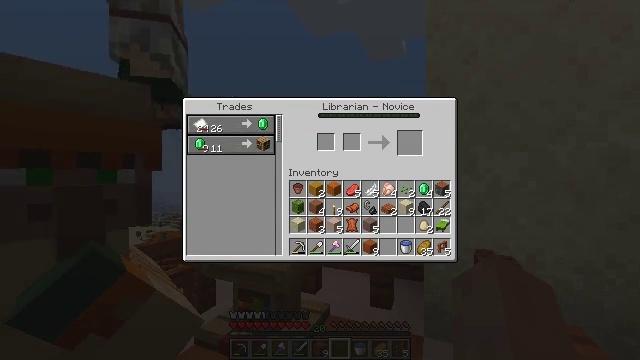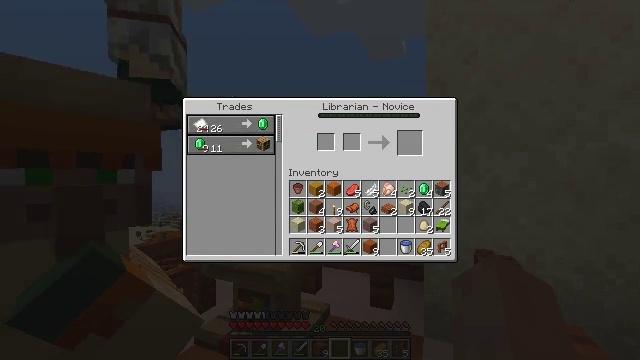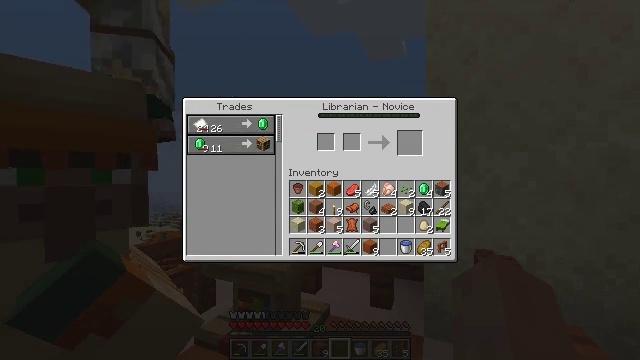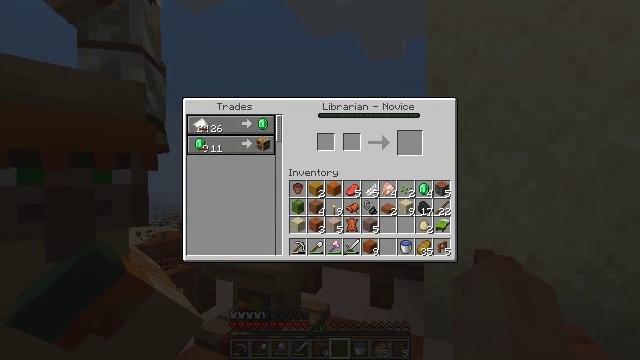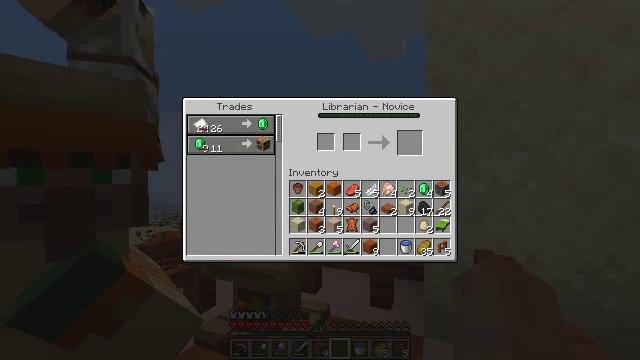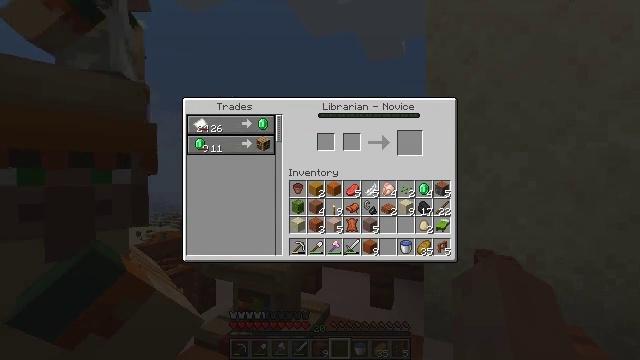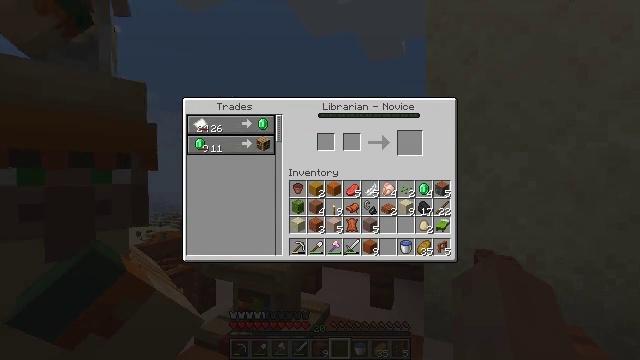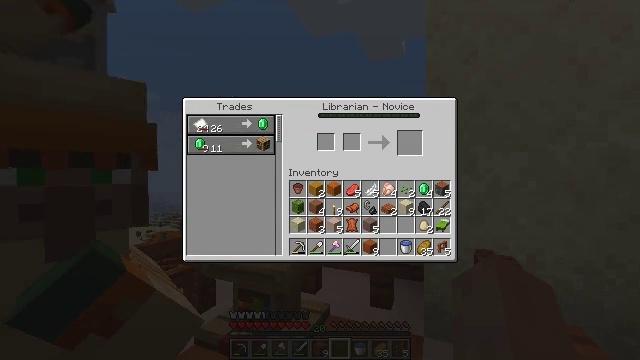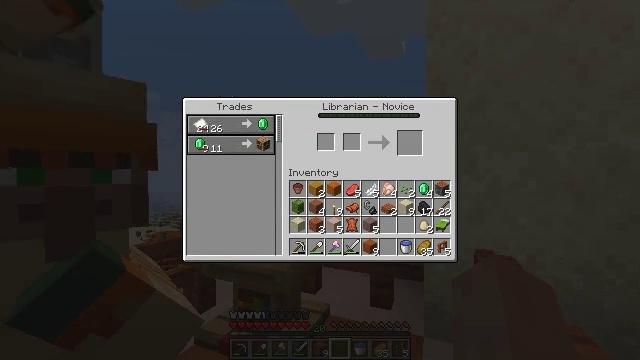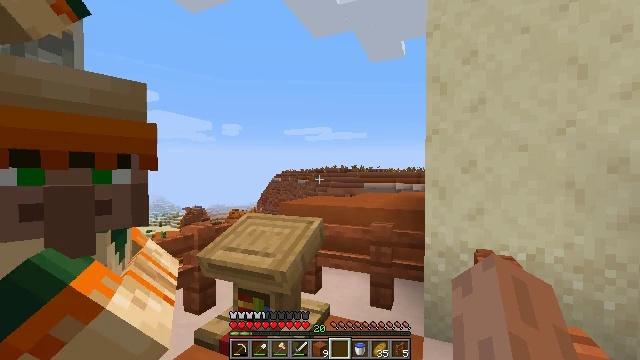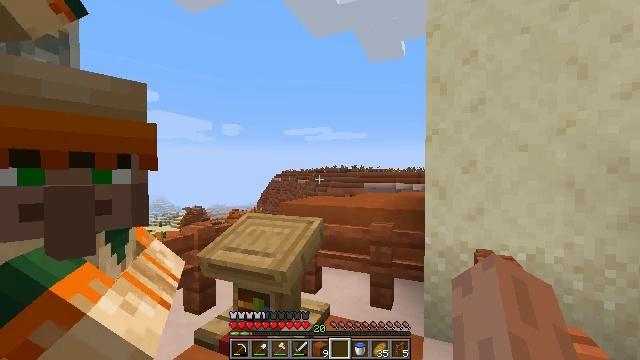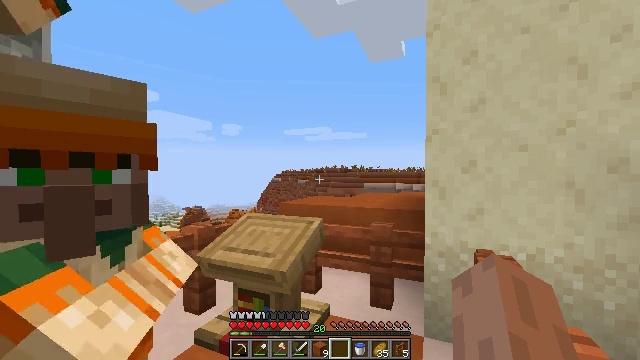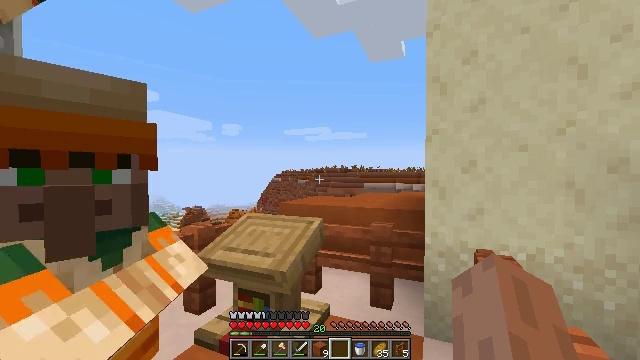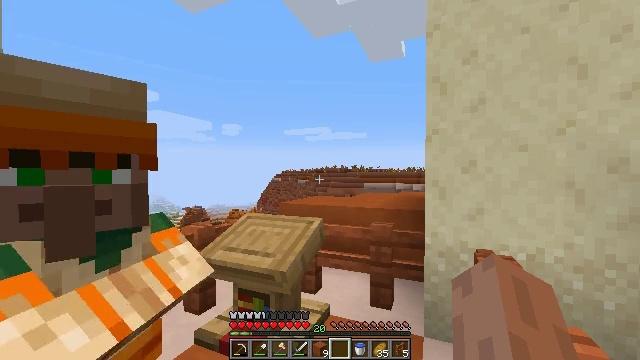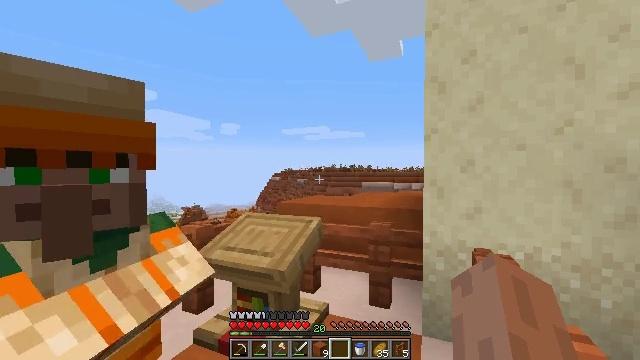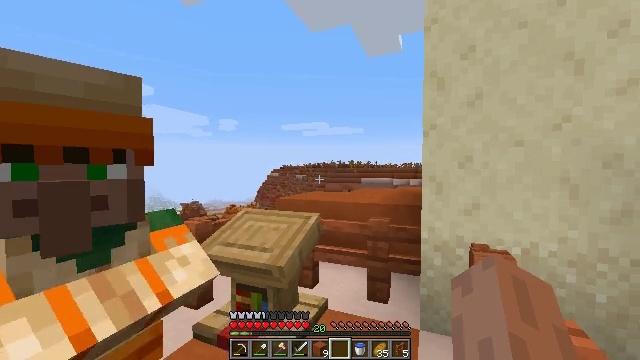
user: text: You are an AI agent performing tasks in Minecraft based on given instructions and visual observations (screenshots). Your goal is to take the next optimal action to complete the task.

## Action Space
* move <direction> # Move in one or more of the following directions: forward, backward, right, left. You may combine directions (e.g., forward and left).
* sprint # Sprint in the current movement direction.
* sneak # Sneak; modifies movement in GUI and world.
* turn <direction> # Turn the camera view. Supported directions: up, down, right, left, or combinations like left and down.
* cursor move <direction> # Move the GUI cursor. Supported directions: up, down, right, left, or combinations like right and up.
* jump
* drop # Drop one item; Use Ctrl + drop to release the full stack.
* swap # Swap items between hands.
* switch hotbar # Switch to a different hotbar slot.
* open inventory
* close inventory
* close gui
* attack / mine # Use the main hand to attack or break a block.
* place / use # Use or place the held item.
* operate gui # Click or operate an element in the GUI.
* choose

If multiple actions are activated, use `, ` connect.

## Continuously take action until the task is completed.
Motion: motion action
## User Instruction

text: Mine the lectern.
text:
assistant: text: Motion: no_op
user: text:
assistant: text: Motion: no_op
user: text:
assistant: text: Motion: no_op
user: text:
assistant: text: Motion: no_op
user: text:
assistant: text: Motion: no_op
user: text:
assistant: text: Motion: no_op
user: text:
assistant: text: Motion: no_op
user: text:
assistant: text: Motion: no_op
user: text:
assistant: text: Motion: no_op
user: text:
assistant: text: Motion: close gui
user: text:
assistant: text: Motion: no_op
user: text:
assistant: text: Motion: no_op
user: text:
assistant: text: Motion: no_op
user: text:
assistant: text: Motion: no_op
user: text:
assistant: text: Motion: no_op
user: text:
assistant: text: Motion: turn left and down
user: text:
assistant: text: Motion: turn left and down
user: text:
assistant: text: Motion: turn left and down
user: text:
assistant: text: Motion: turn left
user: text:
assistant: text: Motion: move right, turn left
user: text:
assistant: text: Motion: move right, turn left
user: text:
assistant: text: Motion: move right, turn left
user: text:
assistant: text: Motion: move right
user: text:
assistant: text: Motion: move right
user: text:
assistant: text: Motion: move right
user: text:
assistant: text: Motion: move right
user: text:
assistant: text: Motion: move right
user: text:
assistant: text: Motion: move right
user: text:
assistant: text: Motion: move right
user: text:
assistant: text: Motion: no_op